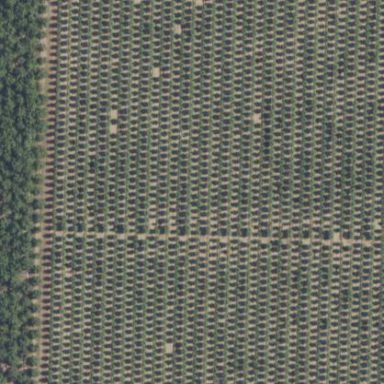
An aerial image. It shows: Almond orchard with rows of almond trees.